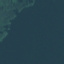
Label: SeaLake